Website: apple
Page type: customer-info-address
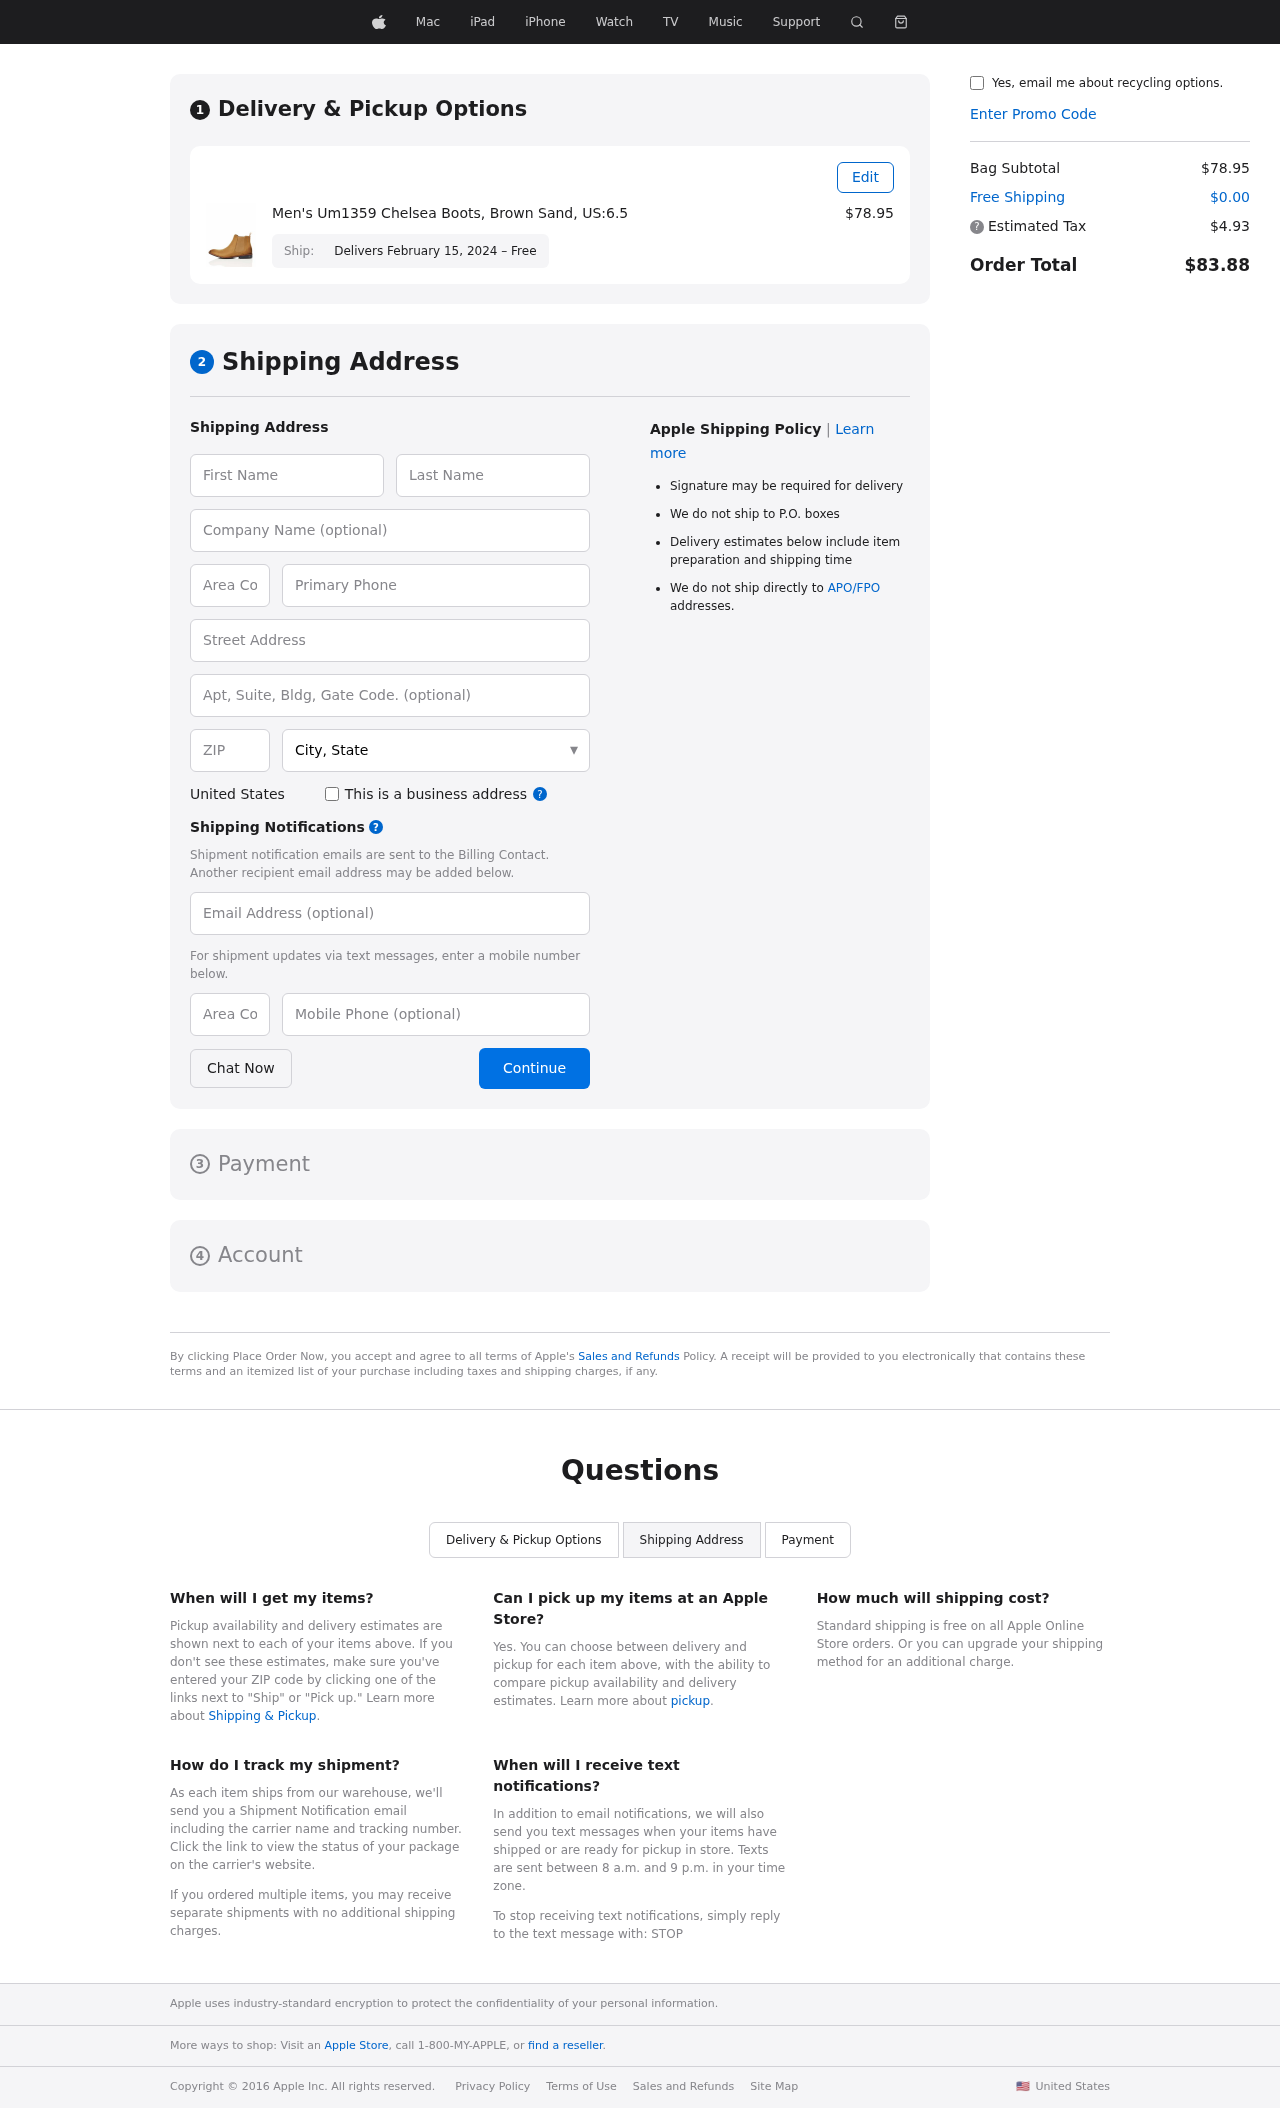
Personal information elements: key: PII_CITY_STATE
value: Carolynhaven, MN
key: PII_COUNTRY
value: United States
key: PII_EMAIL
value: beckyroberts@gmail.com
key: PII_FIRSTNAME
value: Becky
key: PII_LASTNAME
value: Roberts
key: PII_PHONE
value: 2569568404
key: PII_PHONE_ALT
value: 3349430397
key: PII_PHONE_ALT_AREA
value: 334
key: PII_PHONE_AREA
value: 256
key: PII_POSTCODE
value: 77422
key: PII_STREET
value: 82126 Samuel Cliff Suite 578
Product elements: key: PRODUCT1_NAME
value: Men's Um1359 Chelsea Boots, Brown Sand, US:6.5
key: PRODUCT1_PRICE
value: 78.95
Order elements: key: ORDER_DELIVERY_DATE
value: Delivers February 15, 2024 – Free
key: ORDER_SUBTOTAL
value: $78.95
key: ORDER_SHIPPING_COST
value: $0.00
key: ORDER_TAX
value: $4.93
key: ORDER_TOTAL
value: $83.88